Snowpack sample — Buffalo Mountain, Silverthorne, Colorado, USA (1/25/25, 10:11 AM MST)
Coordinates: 39.6222, -106.1139
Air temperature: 22 °F
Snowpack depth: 110 cm
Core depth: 20 cm
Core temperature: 48.2 °F
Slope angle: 12°, slope face: 102°
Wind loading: high
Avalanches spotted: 0
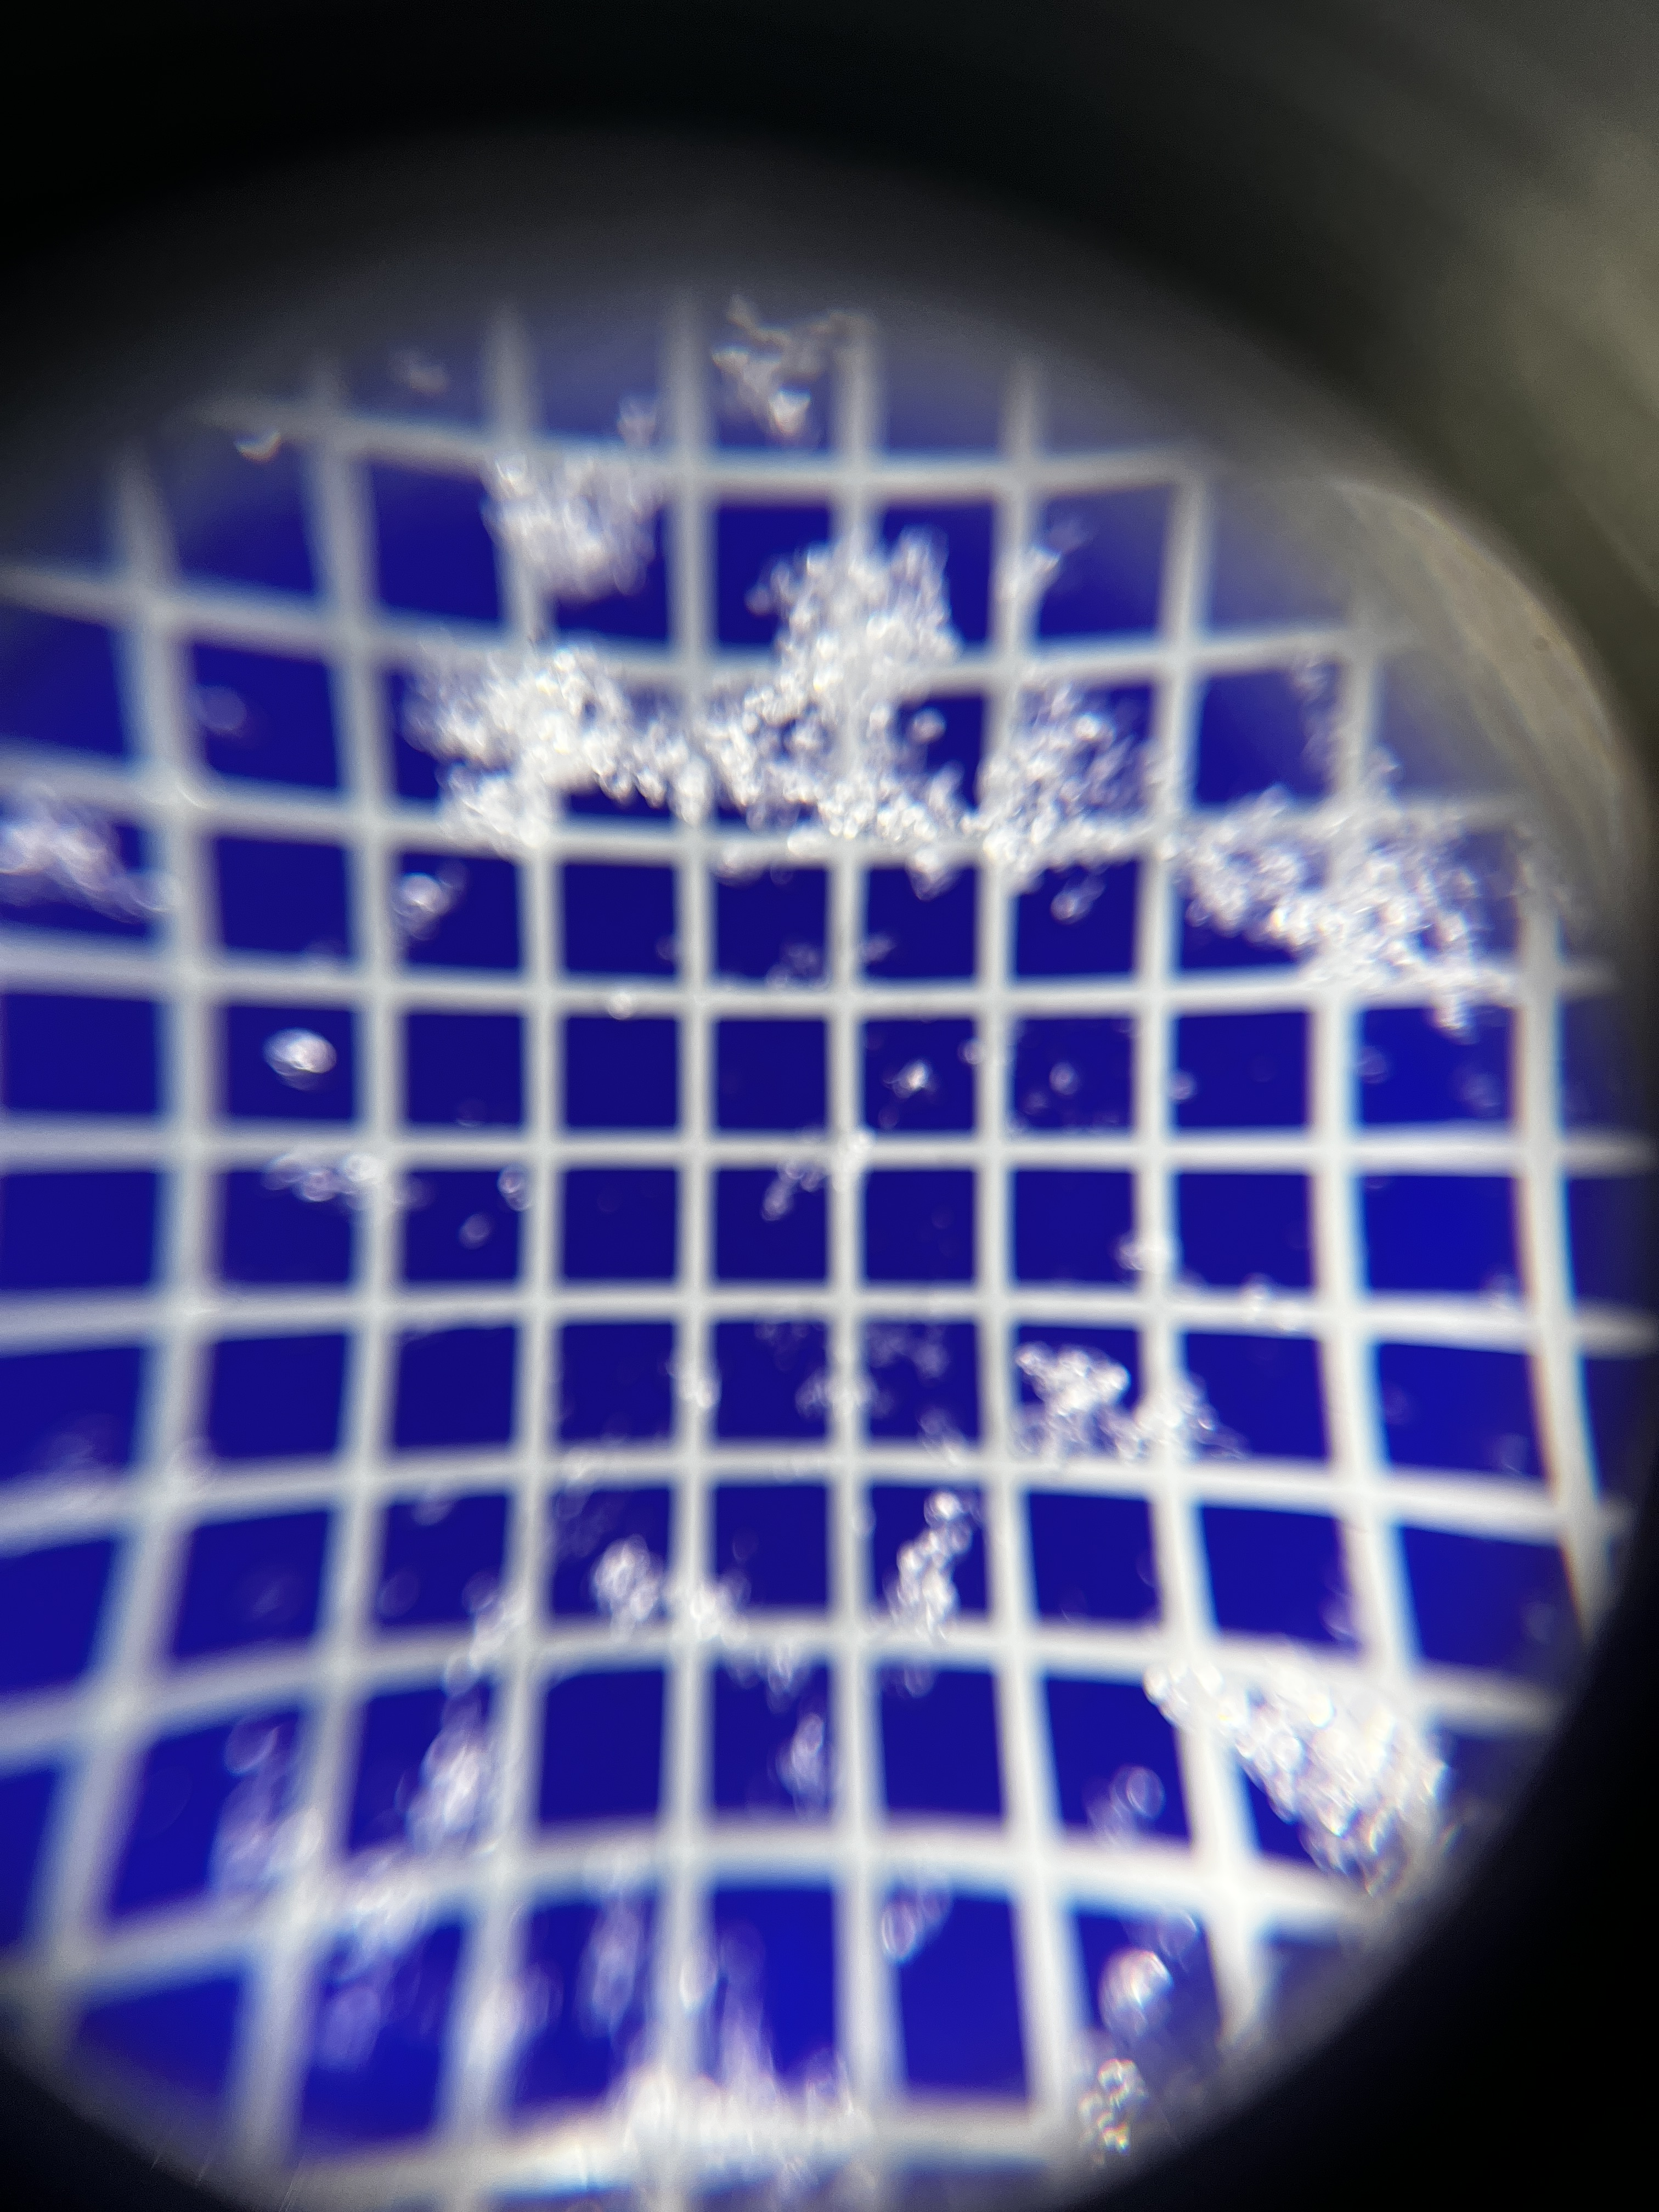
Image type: magnified_profile
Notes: No avalanches nearby, collected on the outskirts of a fire break 15 meters from the treeline, on way to Buffalo and Red Mountain